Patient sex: M
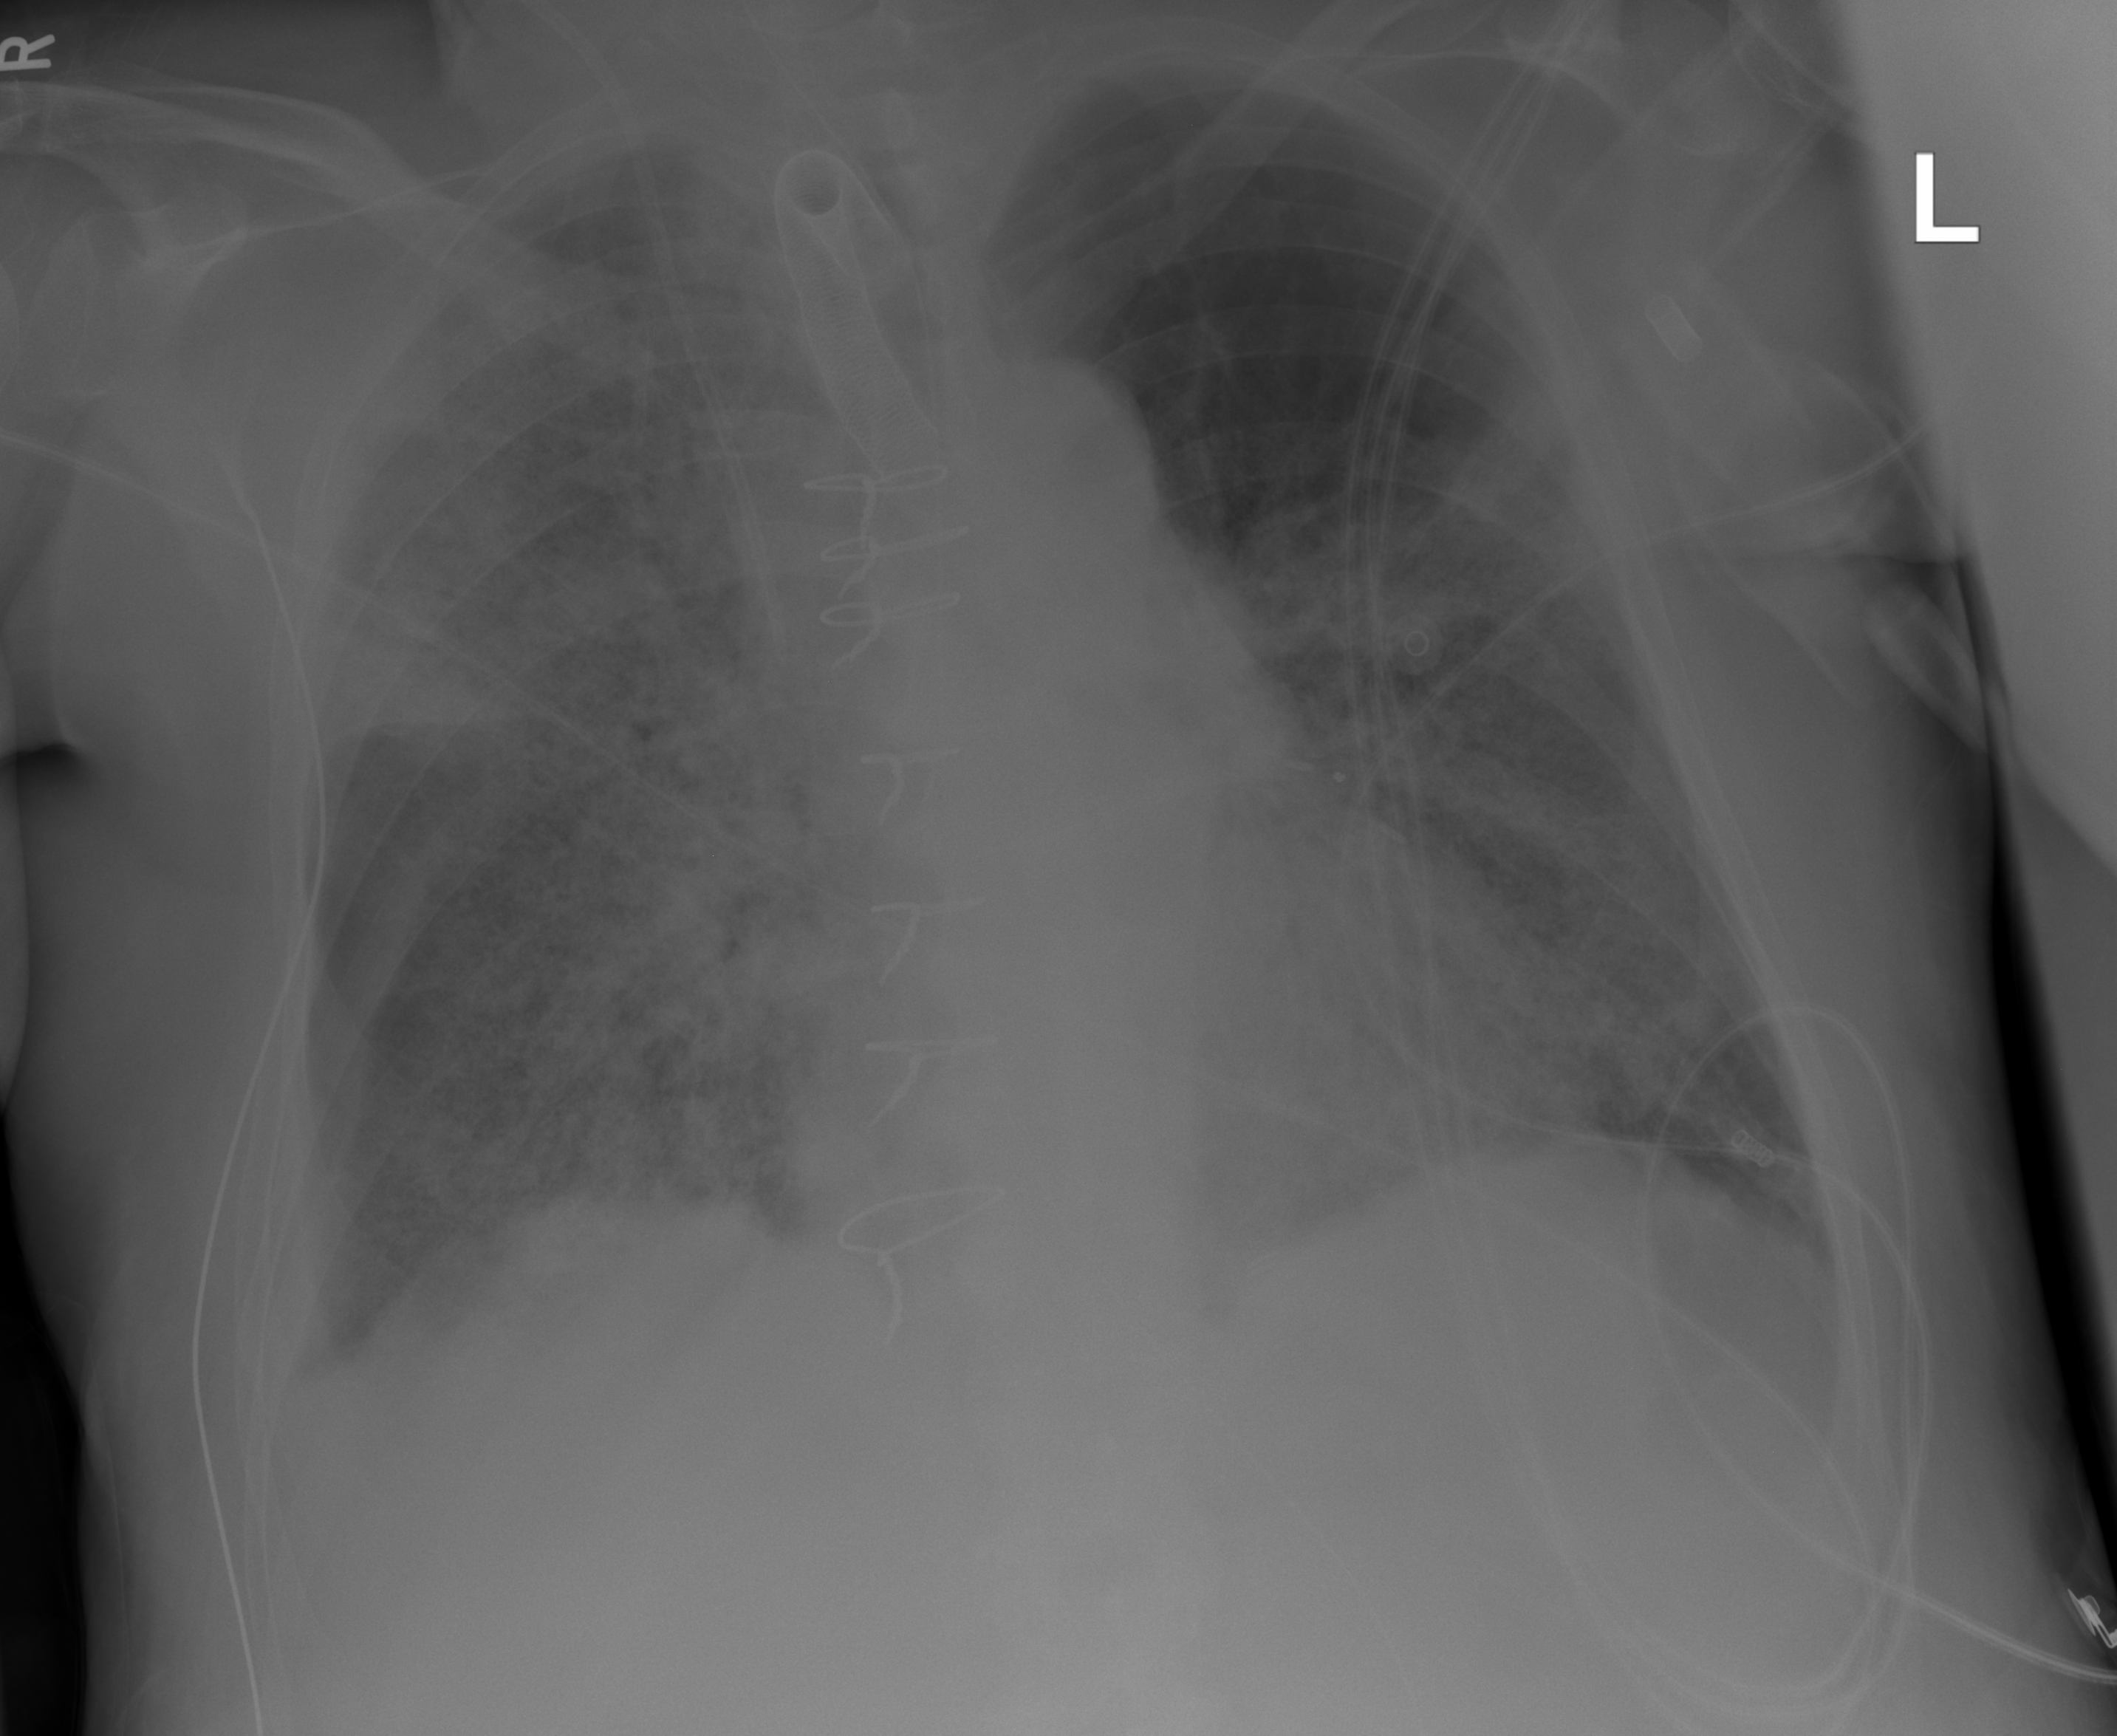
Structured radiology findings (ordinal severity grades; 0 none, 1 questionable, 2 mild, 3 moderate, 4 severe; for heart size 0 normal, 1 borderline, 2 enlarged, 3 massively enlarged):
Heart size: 1
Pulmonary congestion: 2
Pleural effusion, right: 1
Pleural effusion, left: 1
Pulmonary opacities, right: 4
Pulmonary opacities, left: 3
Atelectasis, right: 4
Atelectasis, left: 3